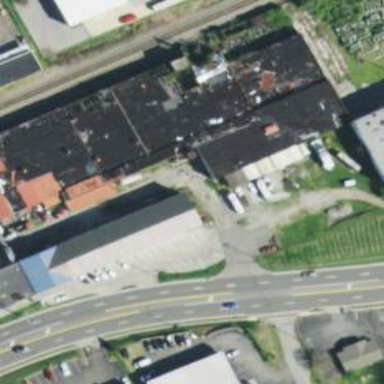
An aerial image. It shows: Warehouse.